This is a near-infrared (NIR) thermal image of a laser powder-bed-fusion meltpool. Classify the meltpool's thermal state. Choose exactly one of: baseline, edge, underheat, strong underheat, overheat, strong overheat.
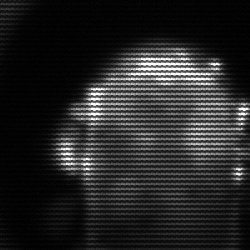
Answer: baseline